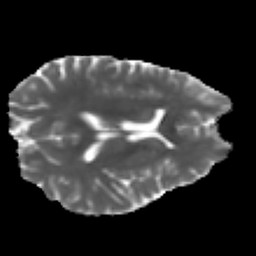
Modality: MD
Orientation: axial
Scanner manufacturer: ge
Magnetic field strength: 3 T
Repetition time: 7.98 s
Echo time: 0.0701 s